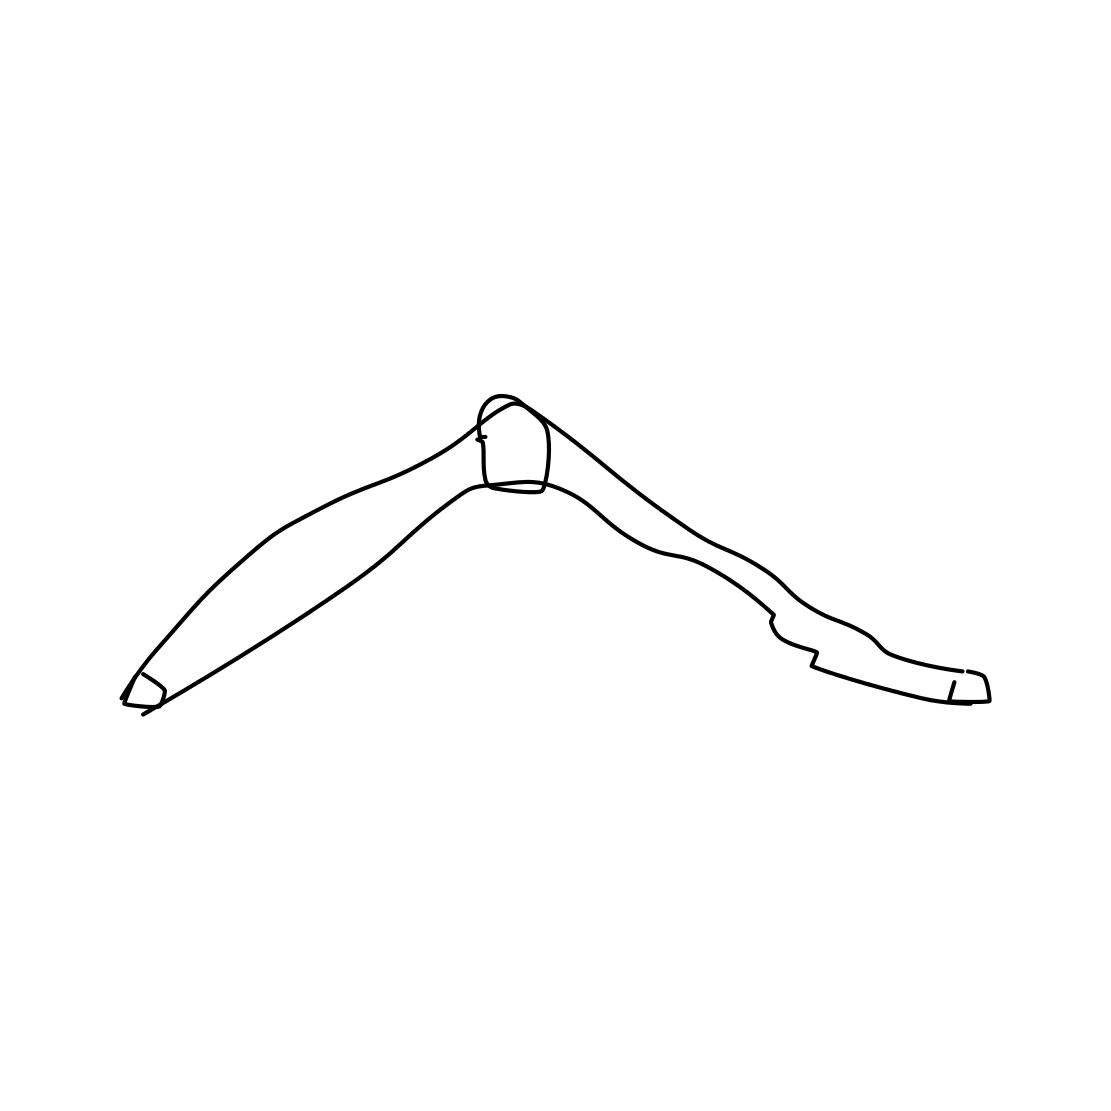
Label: boomerang